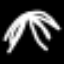
Label: palm tree